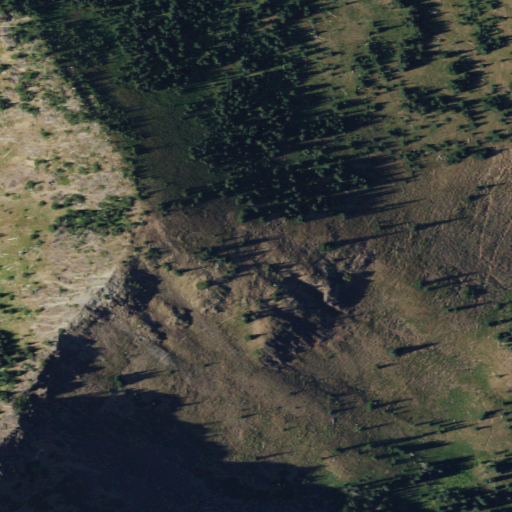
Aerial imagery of mountain in Washington named Slide Mountain containing shrub, grassland, and evergreen forest